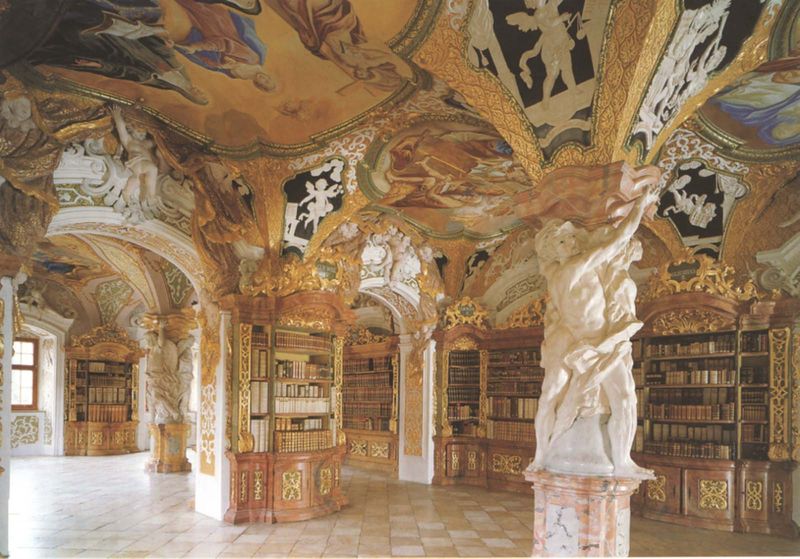
Titel: Kloster Metten
Standort: Metten, Benediktinerabtei mit Kirche St. Michael (EU - D - Bayern)
Schlagwörter: weiß, fenster, marmor, malerei, ornament, regal, architektur, stein, boden, gold, innen, rokoko, engel, skulptur, bücher, saal, columns, ornate, palace, white, figures, gilded, old, stuck, plastik, halle, foto, schloß, mythology, building, baroque, bibliothek, bücherei, deckengemälde, prunk, steinboden, books, monument, sculpture, ceiling, art, statues, museum, carving, ornemente, atlanten, pedestal, photograph, library, painted, protz, pillars, clay, vintage, shelves, arockb, reagle, büvherrerbal, üpchnjetsmnr rklhnolö,käöp, lsbfgvjkhbrnio, grkrjgohoitölküper, oihglkjop4t, uhfvnkll fhorlkteehgöoihg